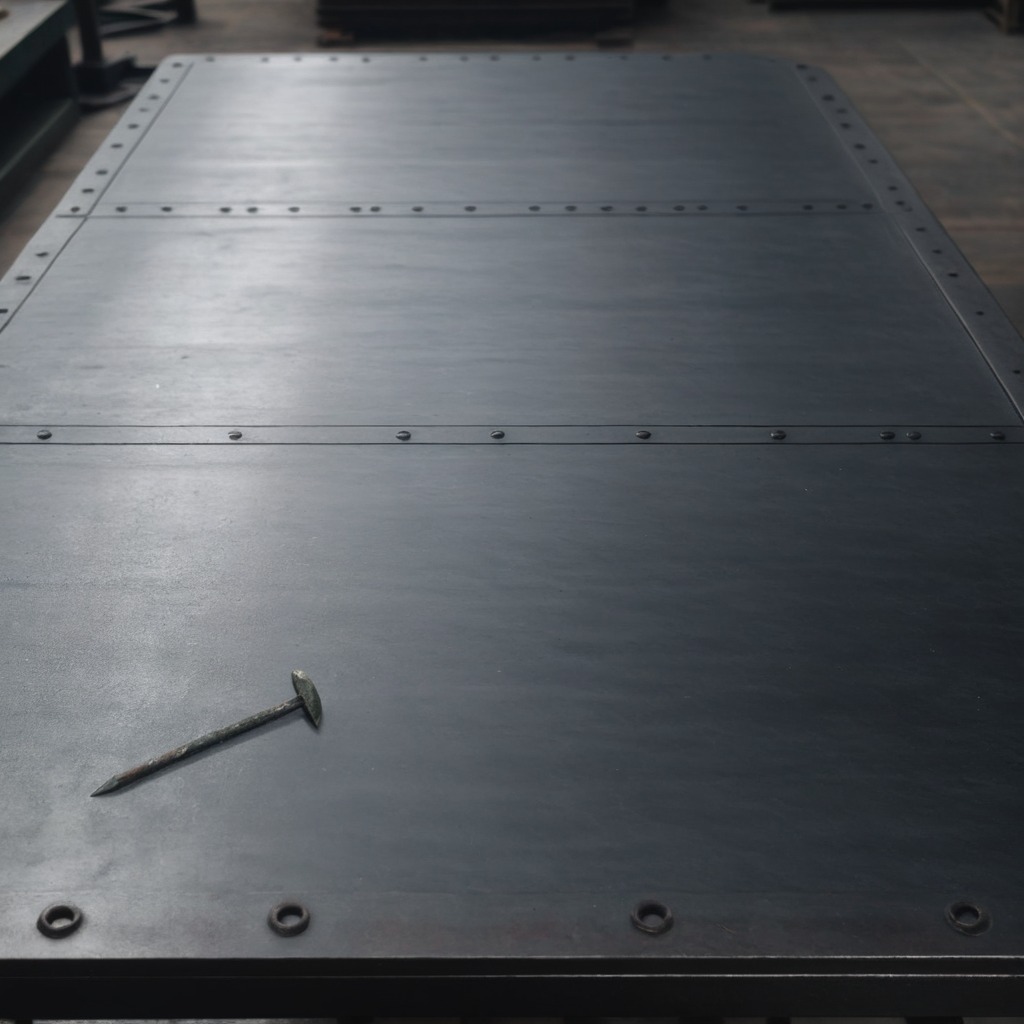
A nail is lying on a cold steel table in a mining workshop.